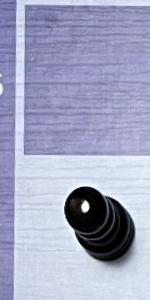
Label: Pawn_Black